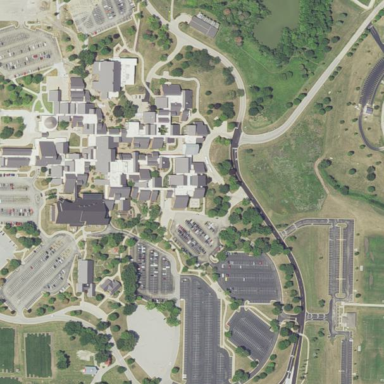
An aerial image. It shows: College or university.